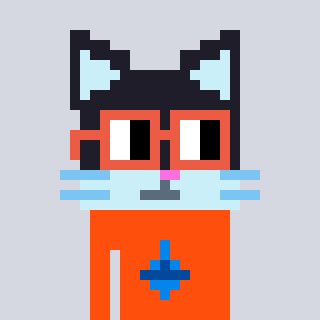
a pixel art character with square orange glasses, a cat-shaped head and a orange-colored body on a cool background